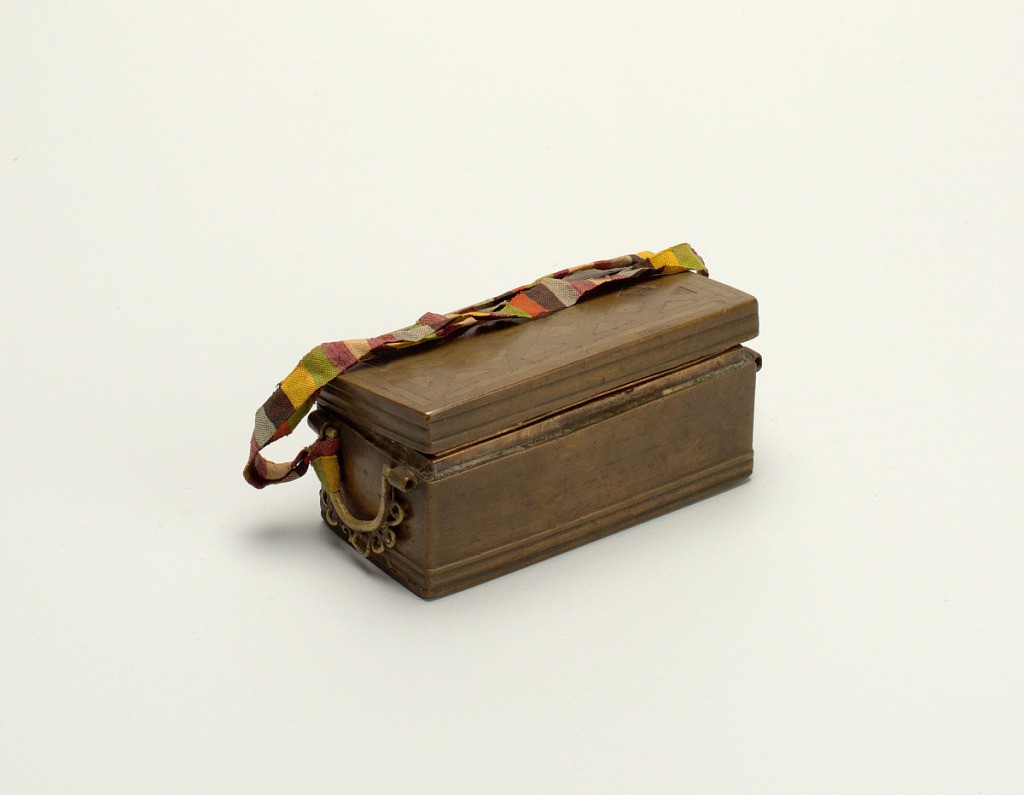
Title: Writing kit
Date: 19th century
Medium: Bronze-colored metal inlaid with brass-colored metal, woven band
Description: Rectangular box with hinged lid; horse-shoe-shaped handles decorated with wire scrolls at either end. Fabric band attached to handles. At top: pattern of inlaid brass-colored diamonds and bandings: raised banding around sides, top and bottom. Interior: tray with four compartments covered by hinged lids decorated with raised "X" pattern.